Field crop: maize
Growth stage: 2
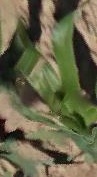
Species: maize